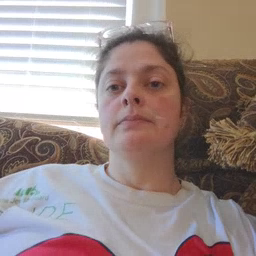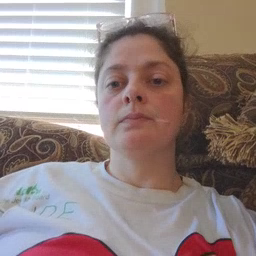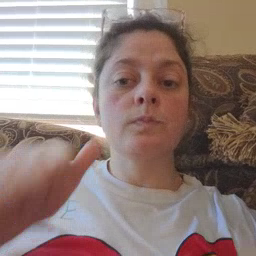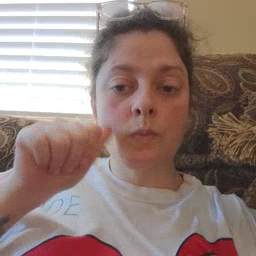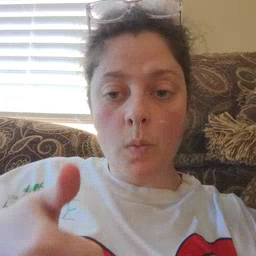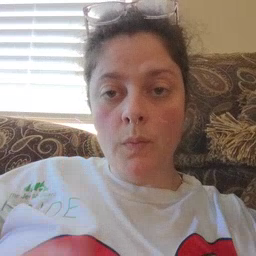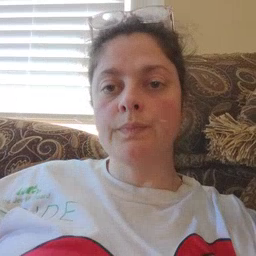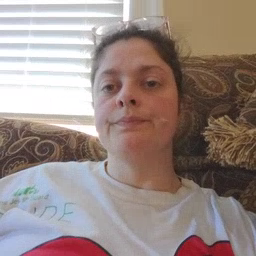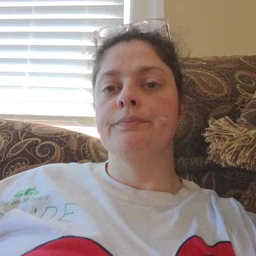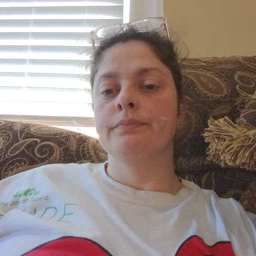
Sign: tomorrow